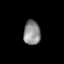
Tissue: lung
Cell type: Smooth muscle cells
Senescence score: 0.5811
Nuclear area (px): 402
Mean DAPI intensity: 140.789